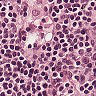
Metastatic tissue present: no